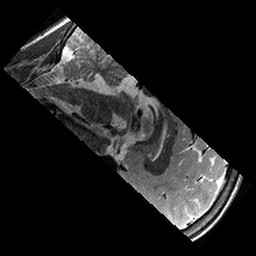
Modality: T2w
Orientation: sagittal
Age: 11
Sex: male
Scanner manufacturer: siemens
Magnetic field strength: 3 T
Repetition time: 9.23 s
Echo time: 0.067 s